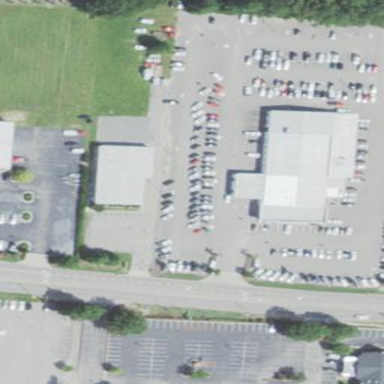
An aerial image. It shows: Car shop.